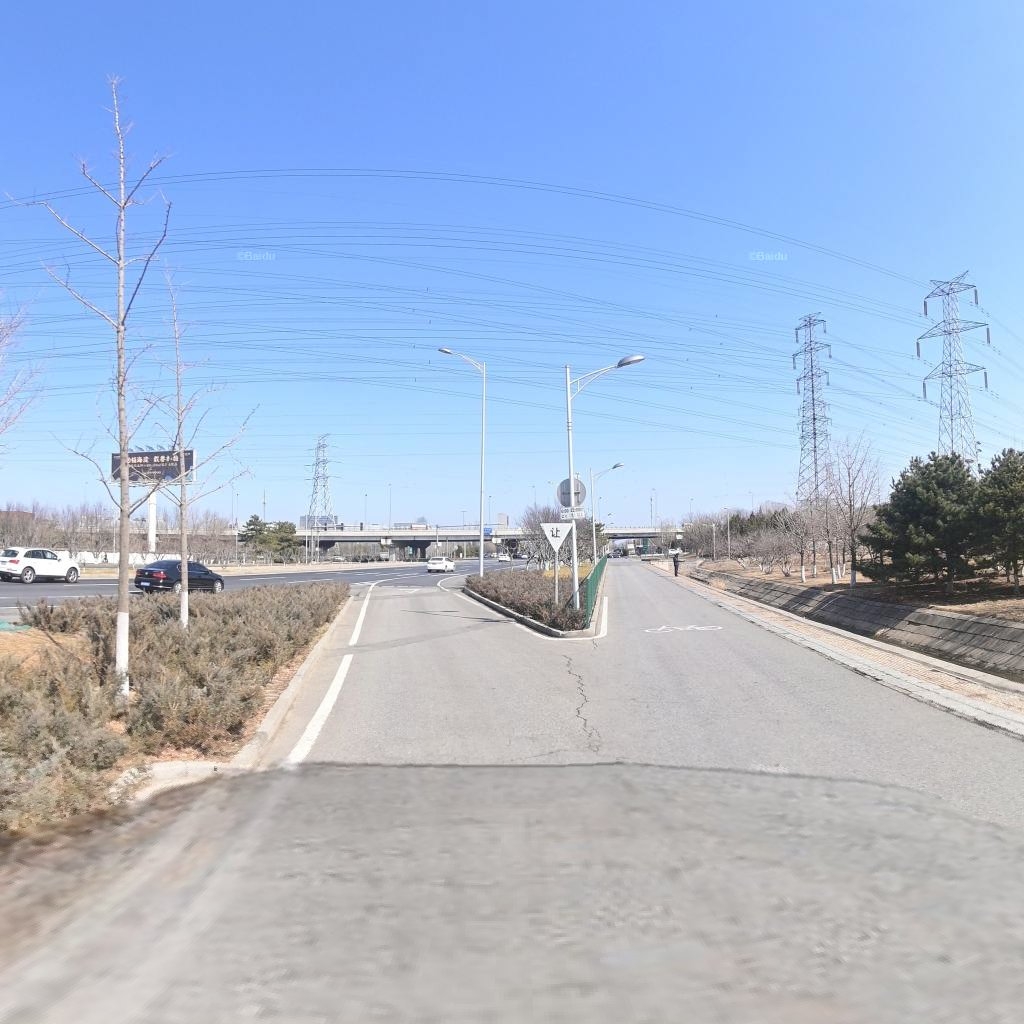
Region: Haidian
Road damage annotations: longitudinal crack, transverse crack